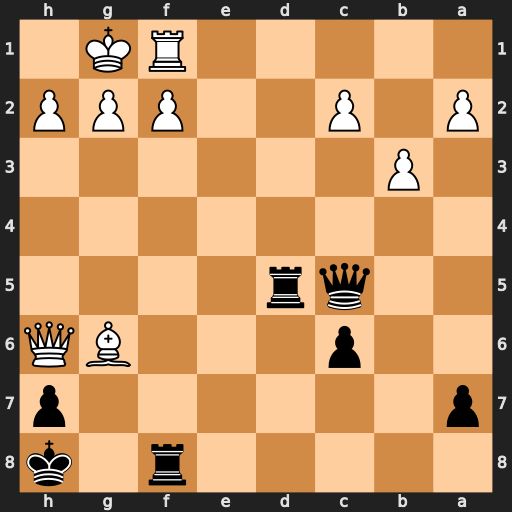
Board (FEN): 5r1k/p6p/2p3BQ/2qr4/8/1P6/P1P2PPP/5RK1
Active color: b
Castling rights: -
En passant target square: -
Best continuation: Qxf2+ Rxf2 Rd1+ Rf1 Rdxf1#